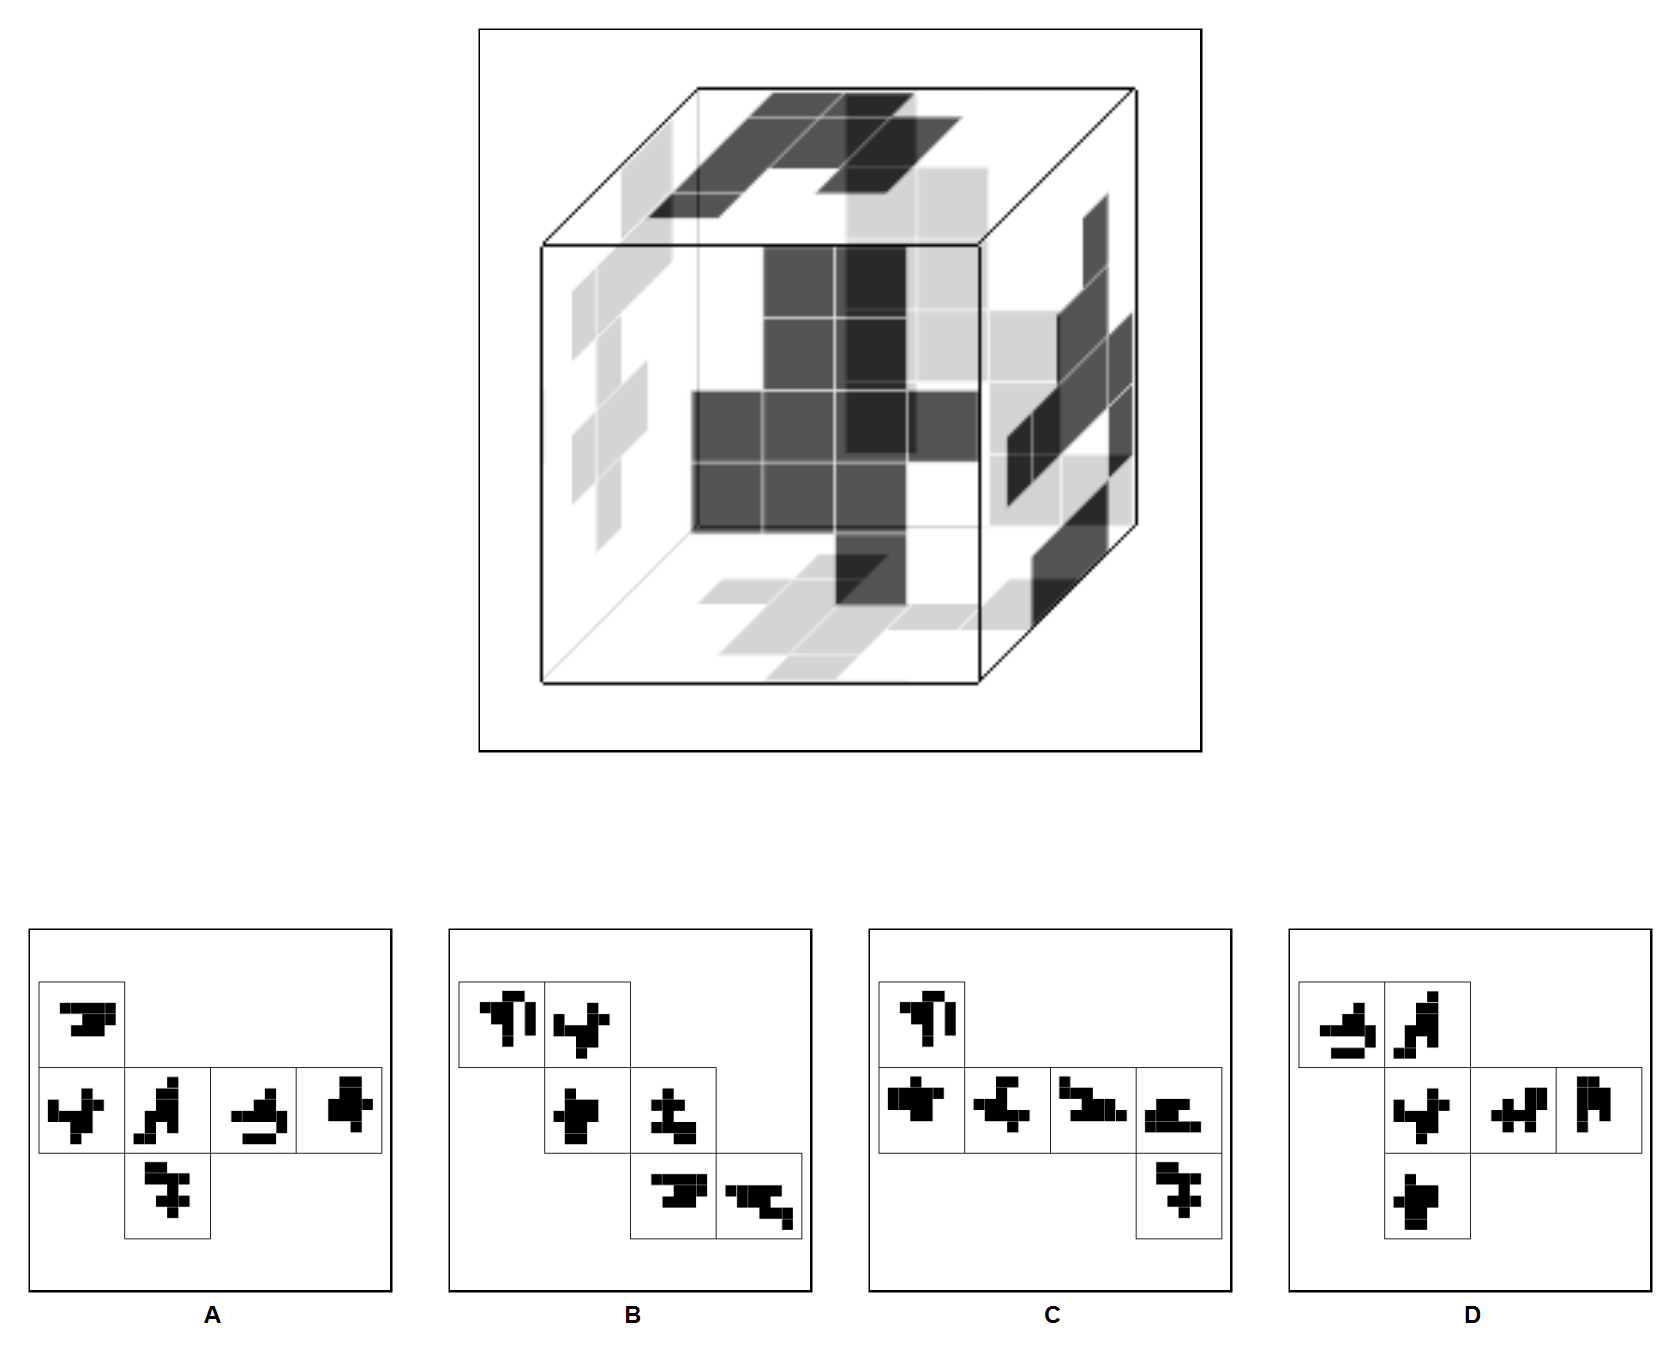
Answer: A